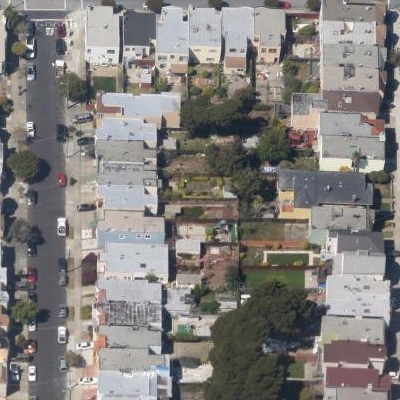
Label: Resident